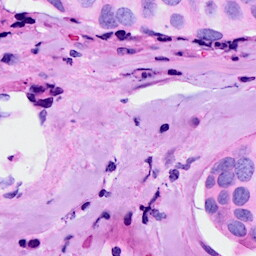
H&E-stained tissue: Breast